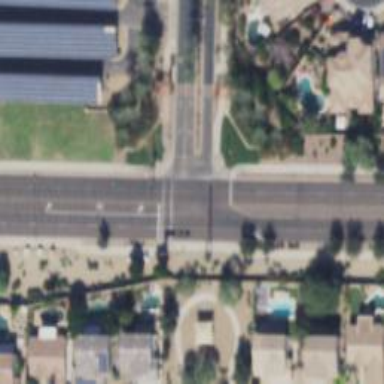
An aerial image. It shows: Solid stop line on the road marking.